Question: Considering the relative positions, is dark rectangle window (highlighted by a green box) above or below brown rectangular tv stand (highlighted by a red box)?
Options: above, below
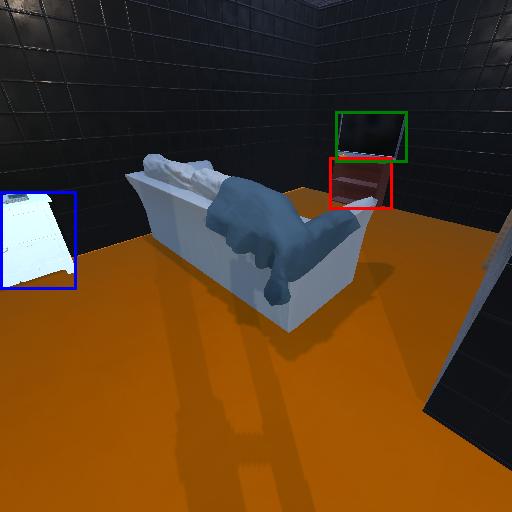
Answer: above